Field crop: tomato
Growth stage: 2
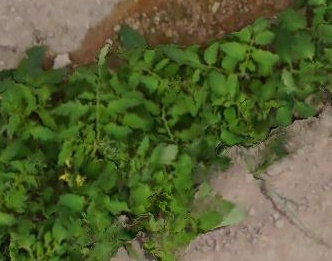
Species: tomato